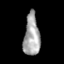
Tissue: skin
Cell type: Epithelial cells
Senescence score: 0.2651
Nuclear area (px): 651
Mean DAPI intensity: 166.24